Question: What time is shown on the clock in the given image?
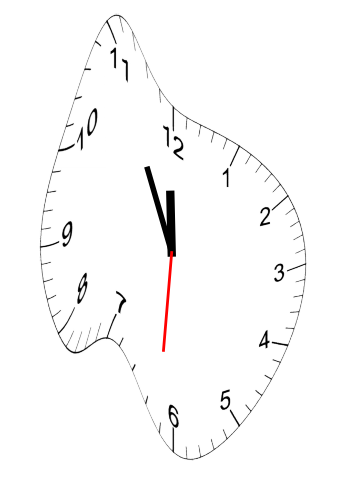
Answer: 11:55:31